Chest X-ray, PA view. Patient: 47 years old, sex F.
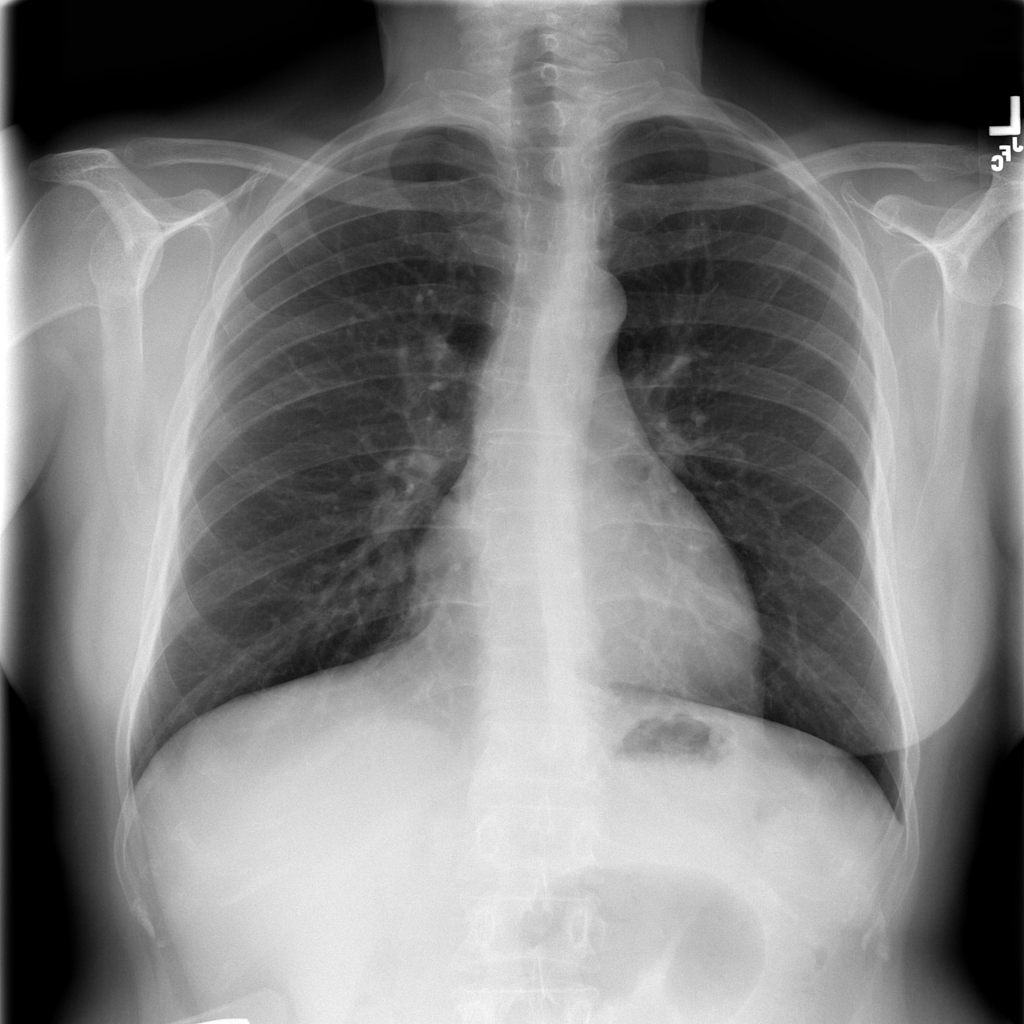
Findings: No Finding